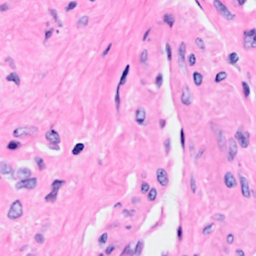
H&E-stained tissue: Breast